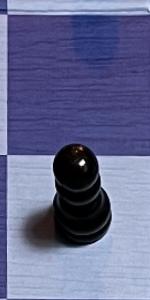
Label: Pawn_Black